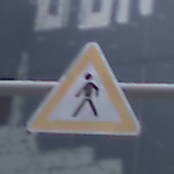
Verkehrszeichen: FussgaengerRechts
Umgebung: Outdoor, Urban
Tageszeit: MorningAfternoon
Wetter: PartlyCloudy
Licht: Natural
Jahreszeit: NotSpecified
Kontrast: LowContrast